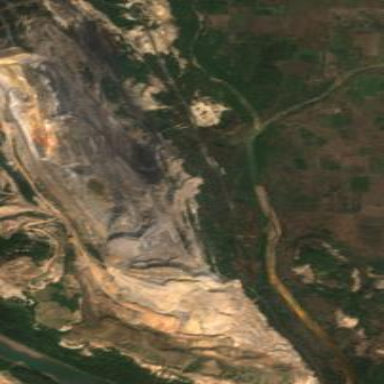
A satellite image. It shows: Spoil heap created by human activity.